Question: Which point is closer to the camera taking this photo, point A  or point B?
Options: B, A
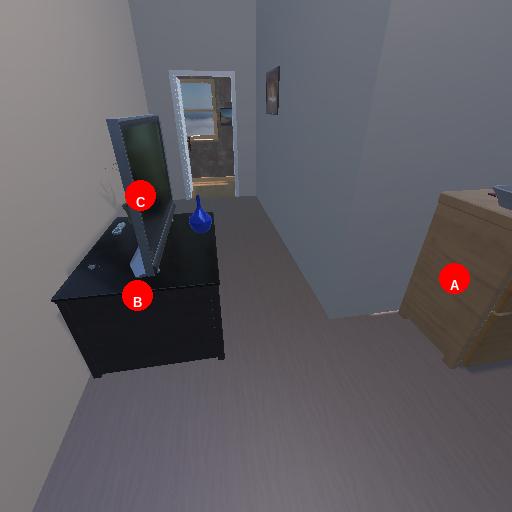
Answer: B